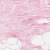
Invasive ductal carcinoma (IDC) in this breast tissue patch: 0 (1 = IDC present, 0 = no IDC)